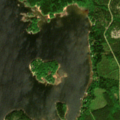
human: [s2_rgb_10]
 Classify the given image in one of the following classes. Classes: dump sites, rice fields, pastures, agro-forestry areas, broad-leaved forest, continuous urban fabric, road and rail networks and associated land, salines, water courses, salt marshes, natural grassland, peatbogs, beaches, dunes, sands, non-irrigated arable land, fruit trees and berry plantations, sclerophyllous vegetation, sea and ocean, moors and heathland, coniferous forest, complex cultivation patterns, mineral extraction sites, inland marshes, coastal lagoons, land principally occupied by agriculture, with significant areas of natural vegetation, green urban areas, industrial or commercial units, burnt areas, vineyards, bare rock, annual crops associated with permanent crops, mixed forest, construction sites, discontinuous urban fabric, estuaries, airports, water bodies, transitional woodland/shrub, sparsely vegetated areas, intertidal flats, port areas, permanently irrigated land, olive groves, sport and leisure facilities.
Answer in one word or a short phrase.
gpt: coniferous forest, mixed forest, sea and ocean